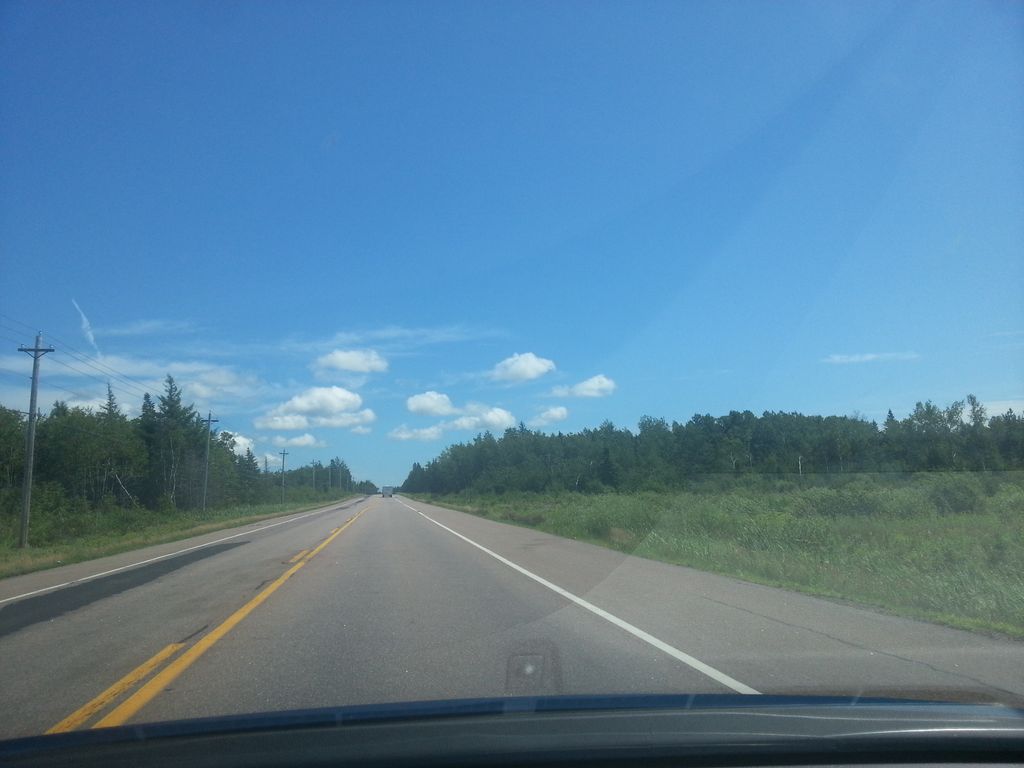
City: charlottetown